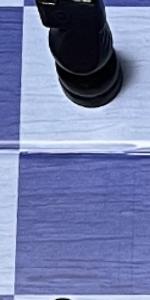
Label: Empty